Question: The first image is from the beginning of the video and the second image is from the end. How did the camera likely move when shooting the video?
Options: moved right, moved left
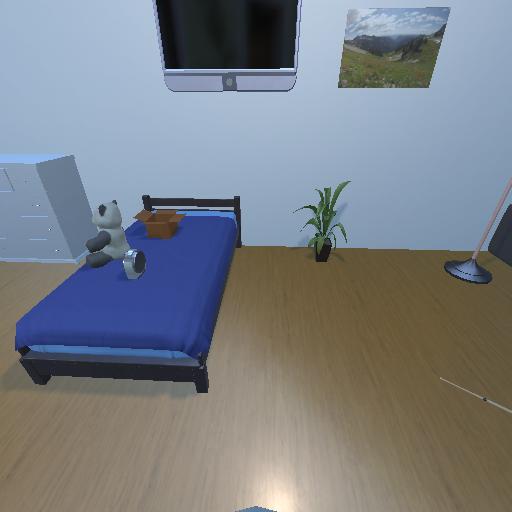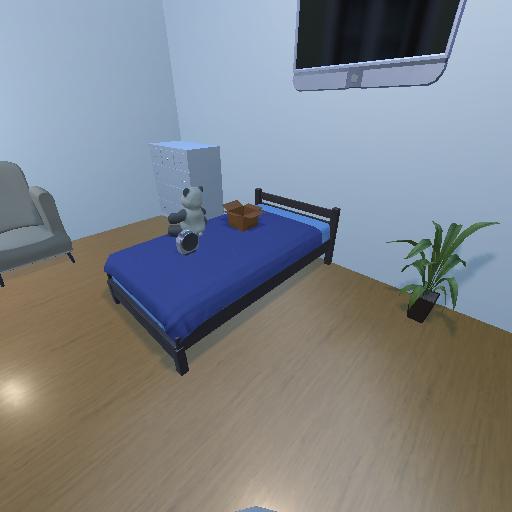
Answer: moved right